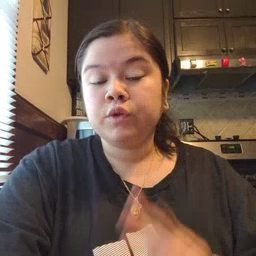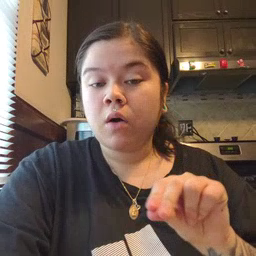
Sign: no